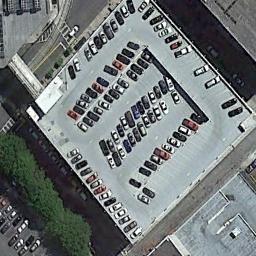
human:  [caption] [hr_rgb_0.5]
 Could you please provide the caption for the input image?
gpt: There are many different colored cars in the parking lot .

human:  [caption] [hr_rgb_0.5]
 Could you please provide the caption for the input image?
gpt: The parking lot has some neatly arranged cars of different colors .

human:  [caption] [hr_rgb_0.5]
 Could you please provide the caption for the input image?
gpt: The parking lot is full of cars next to some buildings and trees .

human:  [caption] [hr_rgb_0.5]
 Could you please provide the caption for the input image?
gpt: There is a white building by the parking lot .

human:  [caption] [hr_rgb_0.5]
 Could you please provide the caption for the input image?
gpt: The parking lot is on the top of a building beside some green trees .